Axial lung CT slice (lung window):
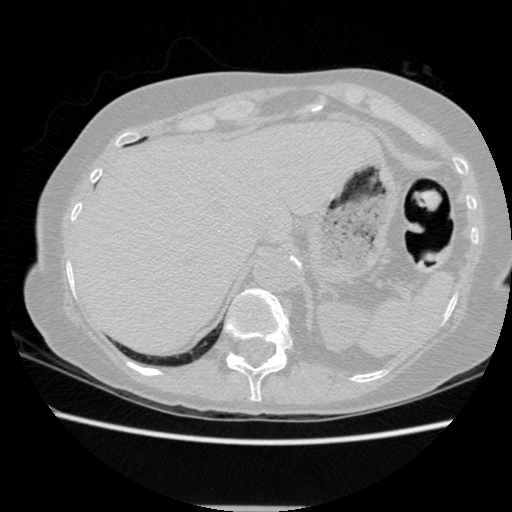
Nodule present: no